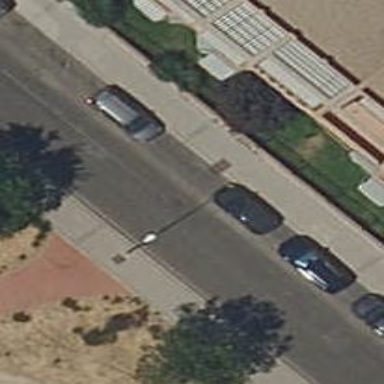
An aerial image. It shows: Residential road with asphalt surface. Both sides have sidewalks.